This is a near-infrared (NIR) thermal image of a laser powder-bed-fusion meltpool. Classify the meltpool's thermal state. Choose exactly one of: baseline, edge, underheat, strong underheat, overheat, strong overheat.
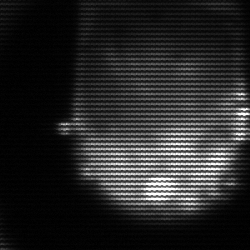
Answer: edge